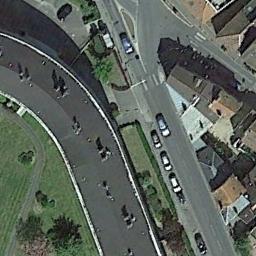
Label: freeway